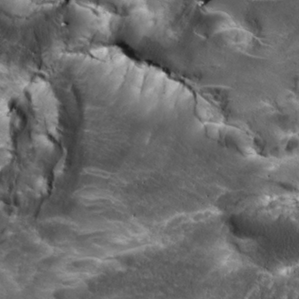
Label: non_frost